Field crop: maize
Growth stage: 1
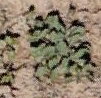
Species: convolvulus